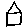
Label: house